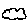
Label: cloud